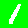
Digit: 1